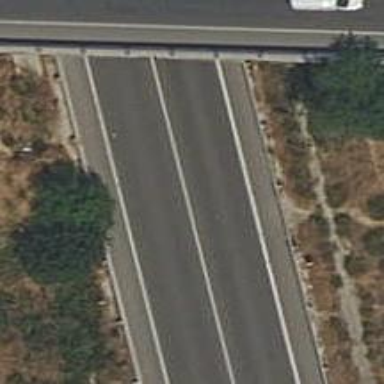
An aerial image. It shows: Tunnel on trunk highway.